Field crop: maize
Growth stage: 2
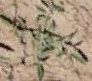
Species: atriplex